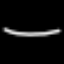
Label: line